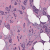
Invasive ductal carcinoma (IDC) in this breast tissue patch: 1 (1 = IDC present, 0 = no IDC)